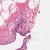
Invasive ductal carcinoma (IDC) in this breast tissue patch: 0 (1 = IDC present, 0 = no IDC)